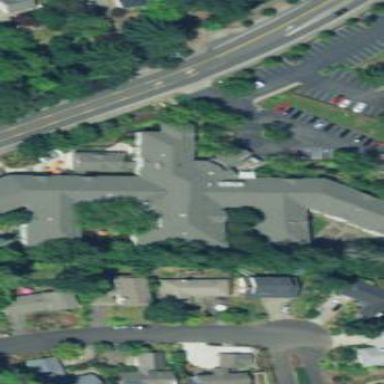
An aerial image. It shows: Building.